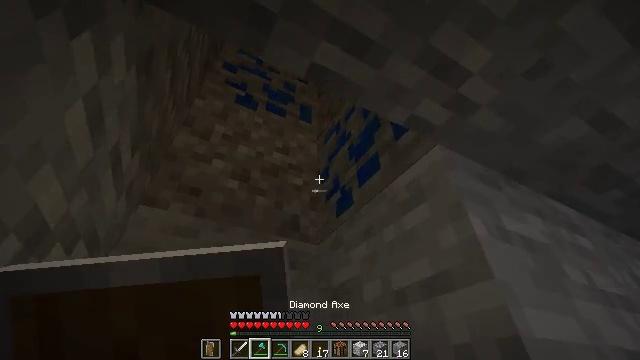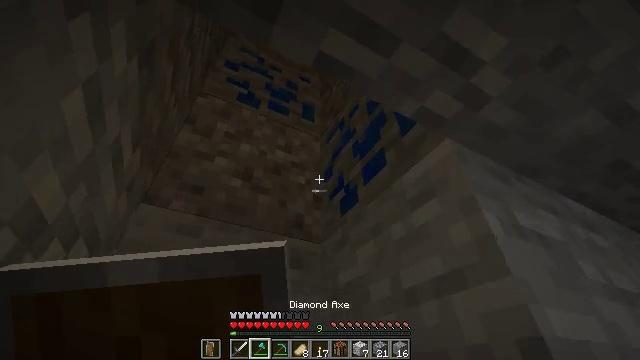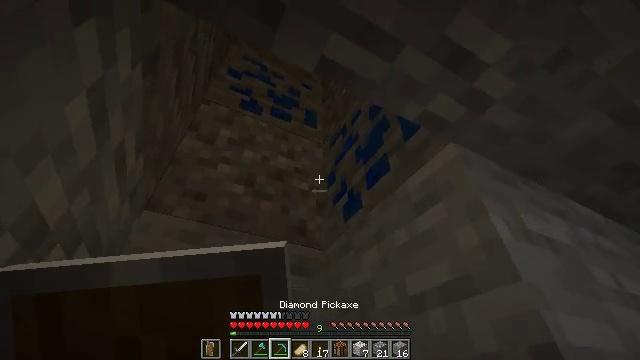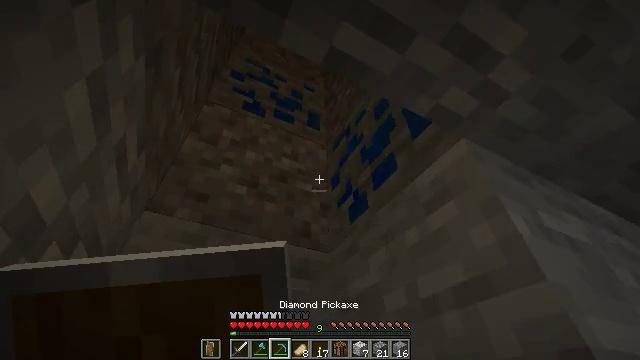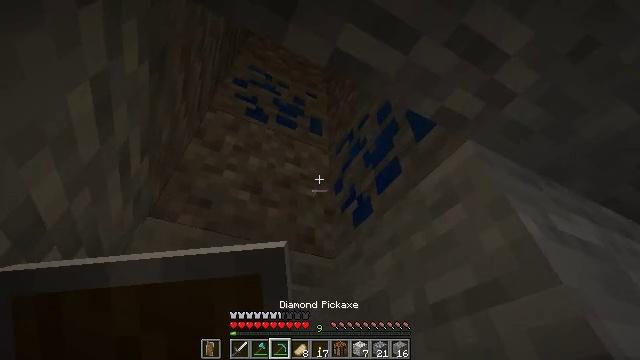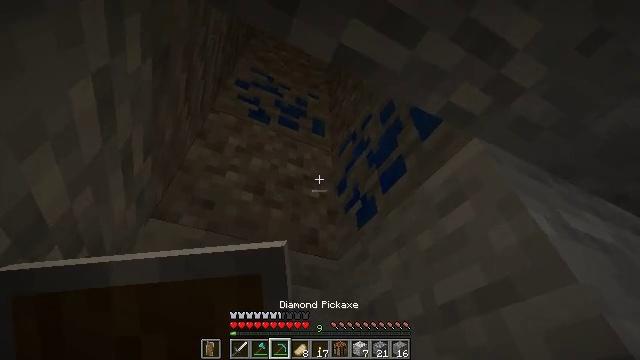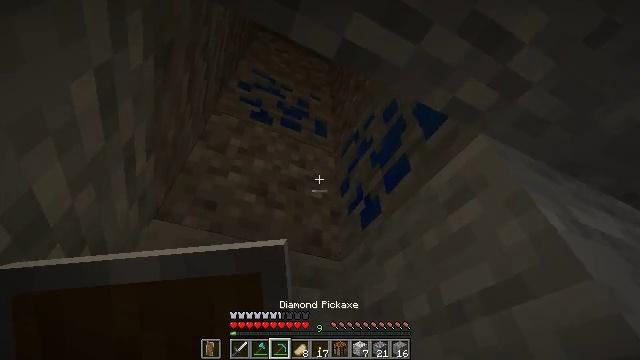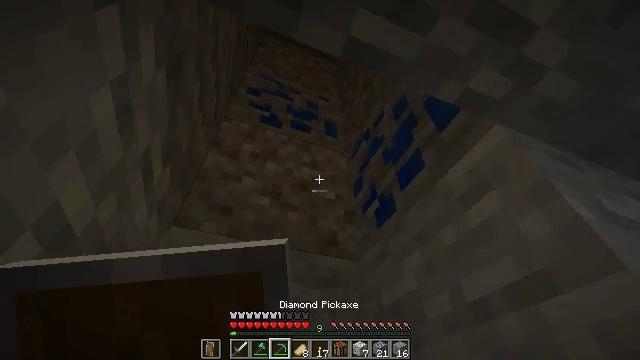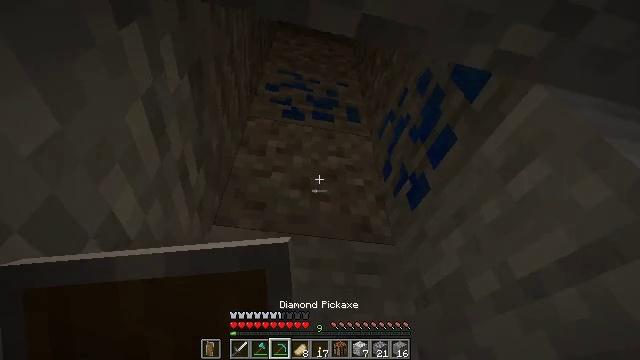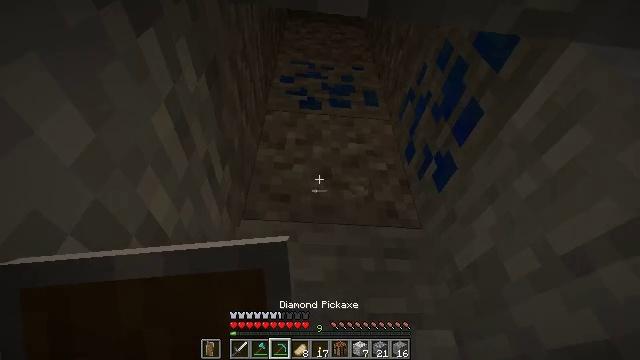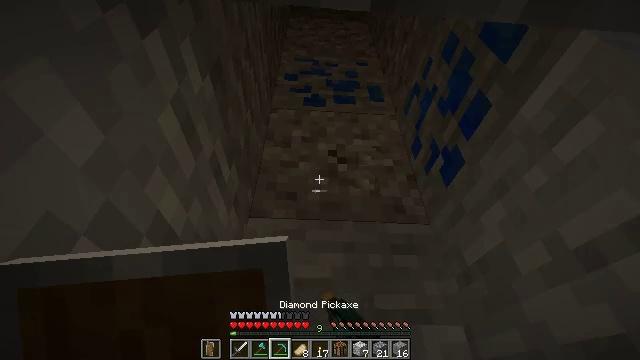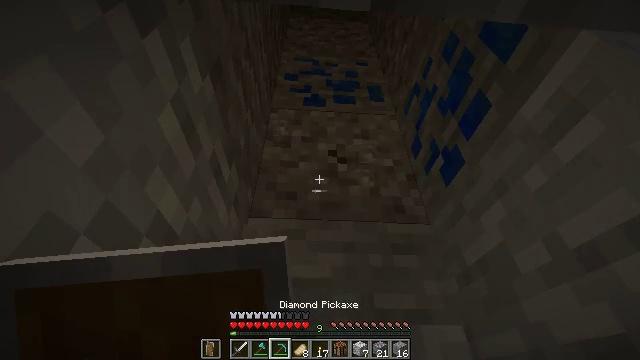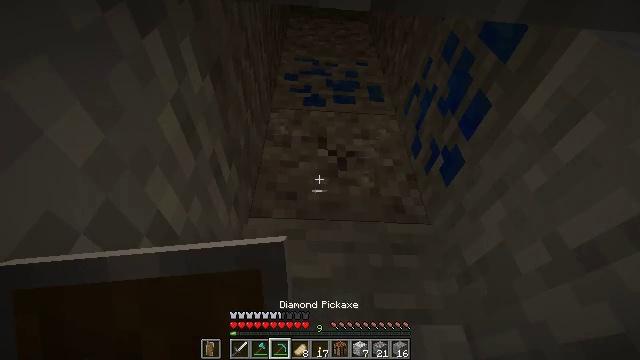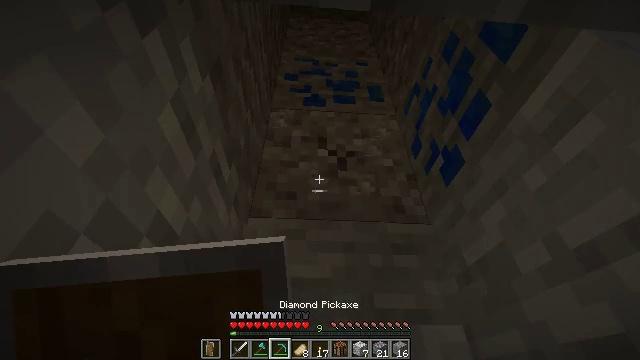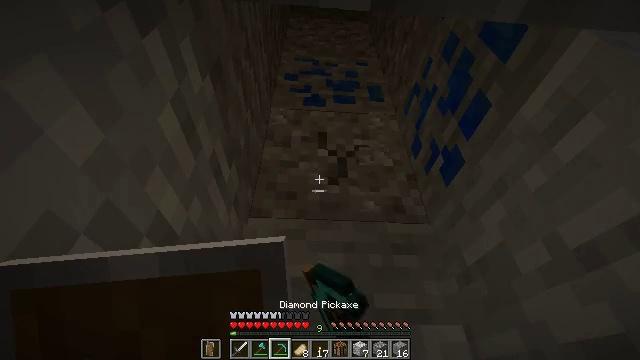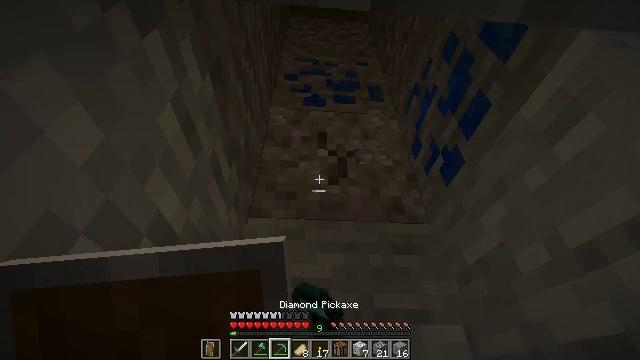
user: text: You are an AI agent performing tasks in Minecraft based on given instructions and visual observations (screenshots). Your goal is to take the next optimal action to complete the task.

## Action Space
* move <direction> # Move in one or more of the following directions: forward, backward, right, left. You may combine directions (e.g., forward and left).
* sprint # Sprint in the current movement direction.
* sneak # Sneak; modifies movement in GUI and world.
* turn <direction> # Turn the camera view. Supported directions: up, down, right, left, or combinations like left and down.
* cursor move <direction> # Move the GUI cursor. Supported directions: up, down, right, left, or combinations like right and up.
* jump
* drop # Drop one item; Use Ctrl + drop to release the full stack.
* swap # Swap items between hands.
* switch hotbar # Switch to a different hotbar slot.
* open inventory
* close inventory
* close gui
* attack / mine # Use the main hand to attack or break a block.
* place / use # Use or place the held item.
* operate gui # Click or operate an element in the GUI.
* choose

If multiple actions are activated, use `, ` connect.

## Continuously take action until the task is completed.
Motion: motion action
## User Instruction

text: Mine gravel from the ground.
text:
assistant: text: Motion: move left, sneak
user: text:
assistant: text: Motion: move left, sneak, turn up
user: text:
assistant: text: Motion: move left, sneak, turn up
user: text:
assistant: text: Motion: move left, sneak, turn up
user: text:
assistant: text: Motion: sneak
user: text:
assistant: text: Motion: sneak
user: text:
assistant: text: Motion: sneak, turn left
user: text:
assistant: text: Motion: sneak, turn left and down
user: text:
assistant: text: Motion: sneak, turn left and down, attack / mine
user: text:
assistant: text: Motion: sneak, turn left, attack / mine
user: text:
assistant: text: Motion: sneak, attack / mine
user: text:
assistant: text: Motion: sneak, attack / mine
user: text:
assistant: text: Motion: sneak, attack / mine
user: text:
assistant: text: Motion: sneak, attack / mine
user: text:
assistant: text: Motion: sneak, attack / mine
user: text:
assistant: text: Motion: sneak, attack / mine
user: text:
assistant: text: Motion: sneak, attack / mine
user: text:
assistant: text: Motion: sneak, attack / mine
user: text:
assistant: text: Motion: sneak, attack / mine
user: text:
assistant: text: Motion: sneak, attack / mine
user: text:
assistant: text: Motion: sneak, attack / mine
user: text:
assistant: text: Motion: sneak, attack / mine
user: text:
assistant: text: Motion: sneak, attack / mine
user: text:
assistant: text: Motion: sneak, attack / mine
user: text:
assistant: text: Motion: sneak, attack / mine
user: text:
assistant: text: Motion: sneak, attack / mine
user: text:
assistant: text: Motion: sneak, attack / mine
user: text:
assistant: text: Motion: sneak, attack / mine
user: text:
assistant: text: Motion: sneak, attack / mine
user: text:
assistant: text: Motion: sneak, attack / mine